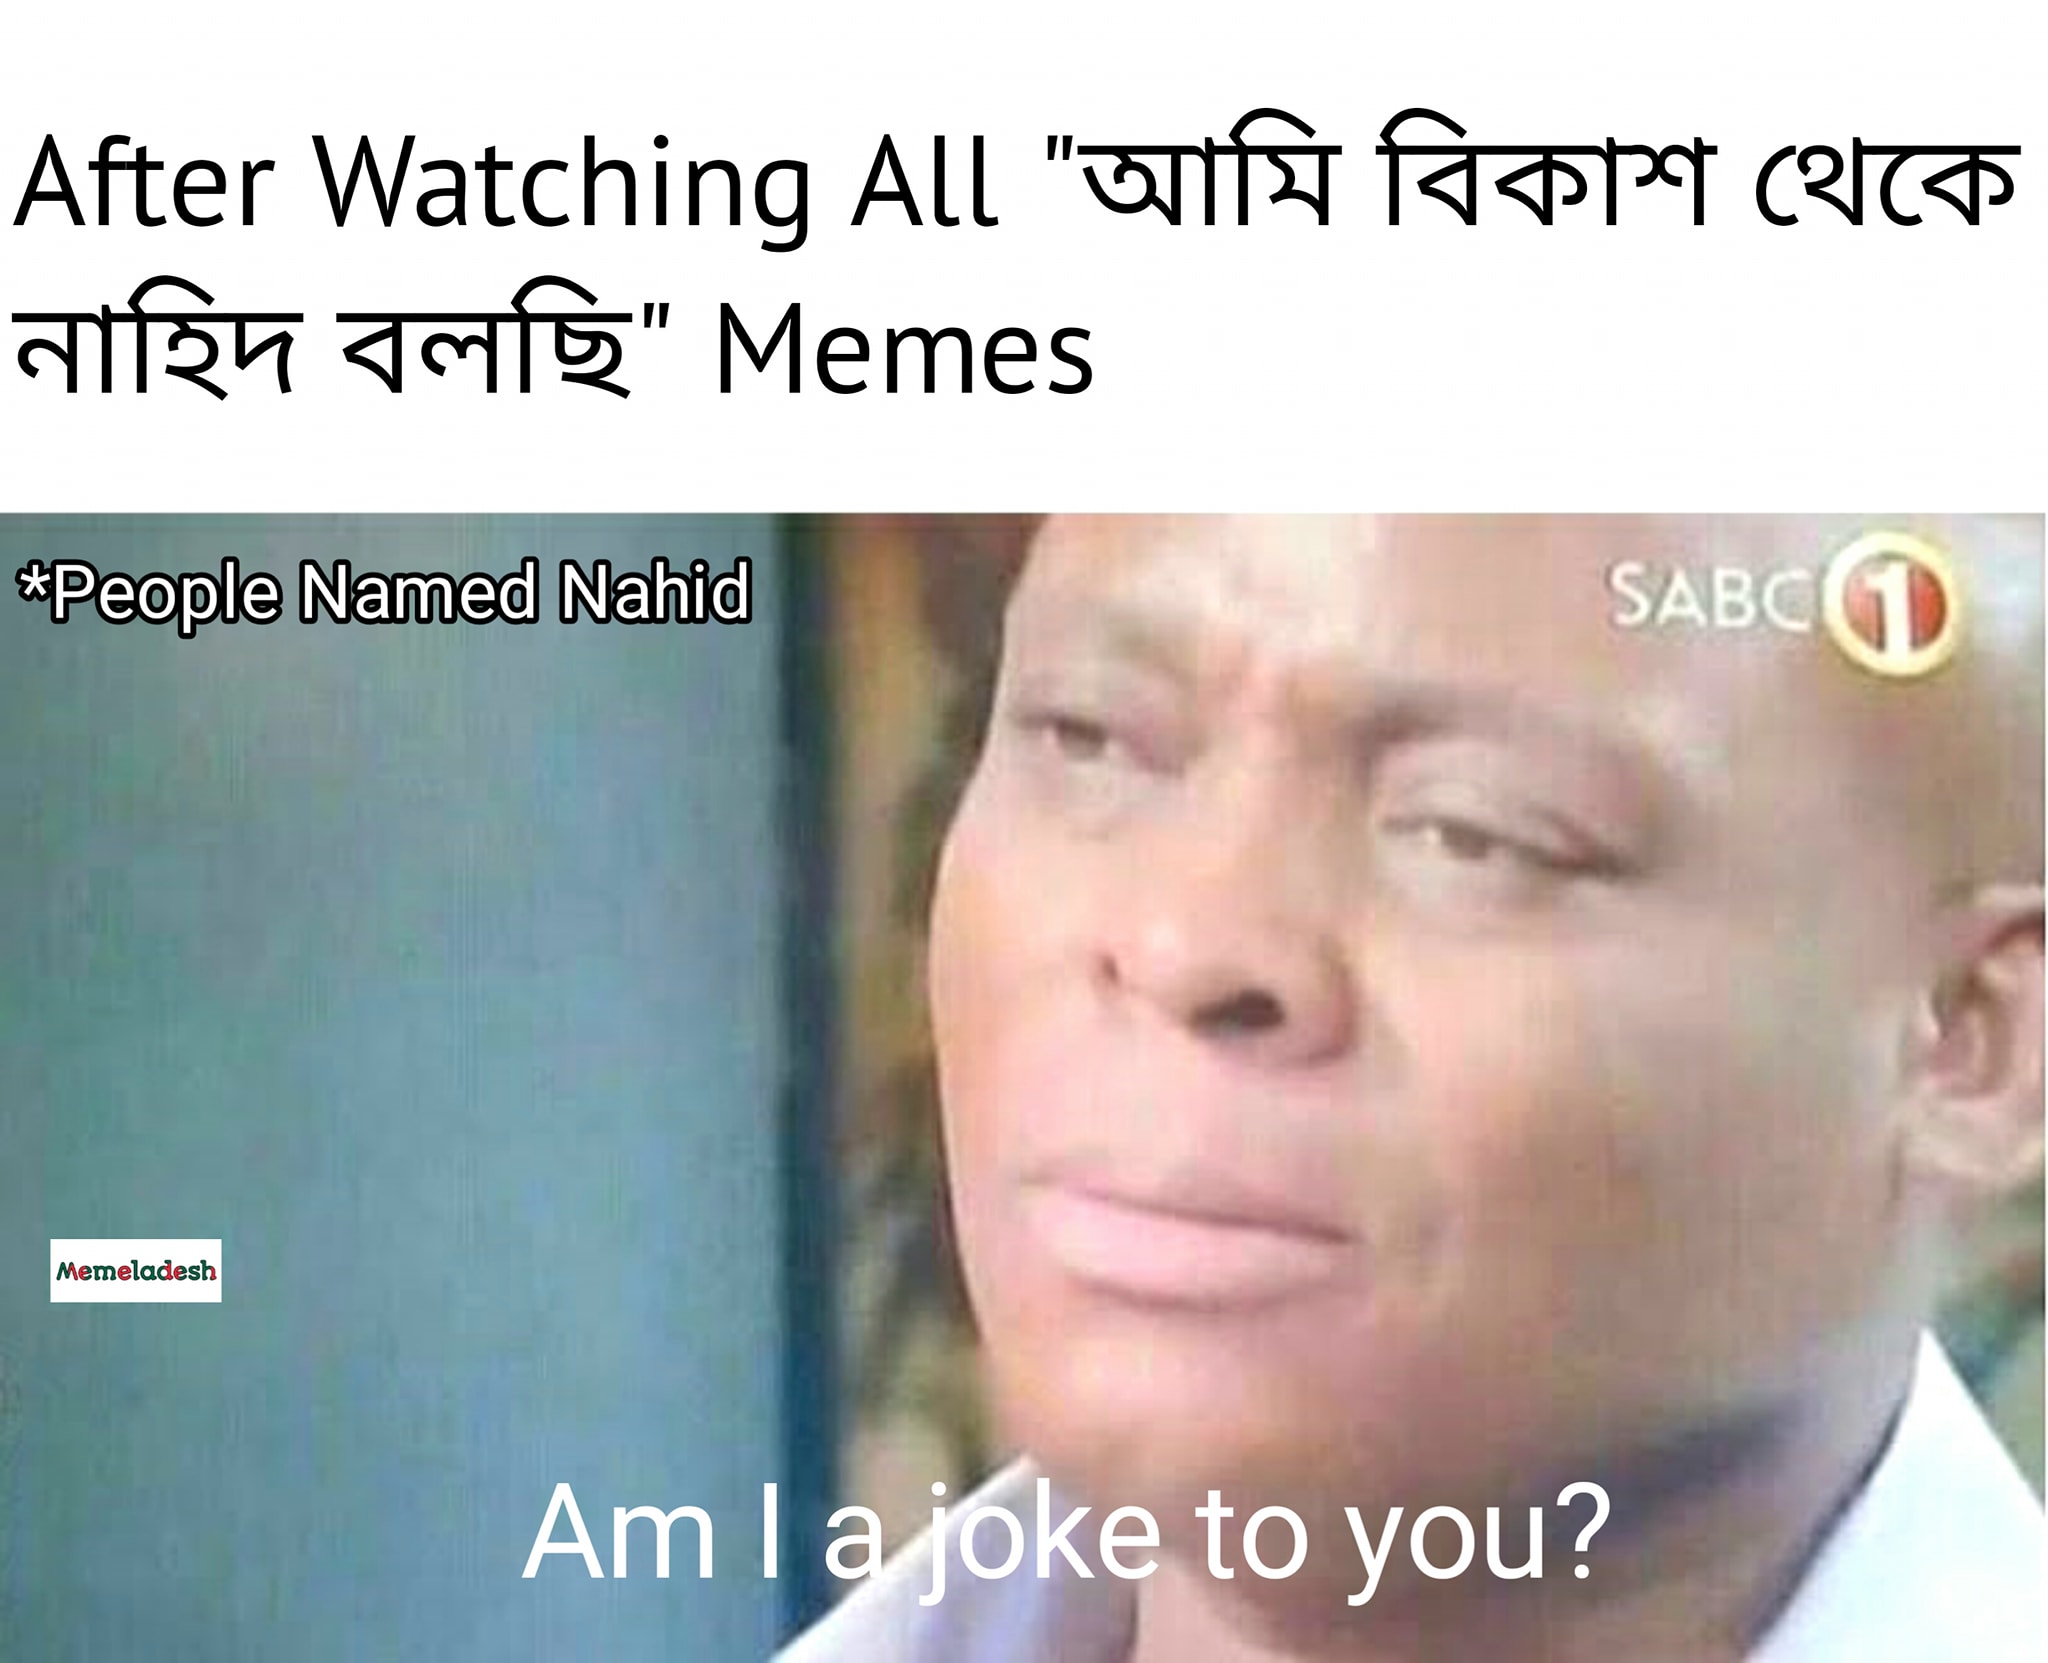
Caption: After watching All " আমি বিকাশ থেকে নাহিদ বলছি " Memes    *People Named Nahid    Am I joke to you ?
Label: non-hate